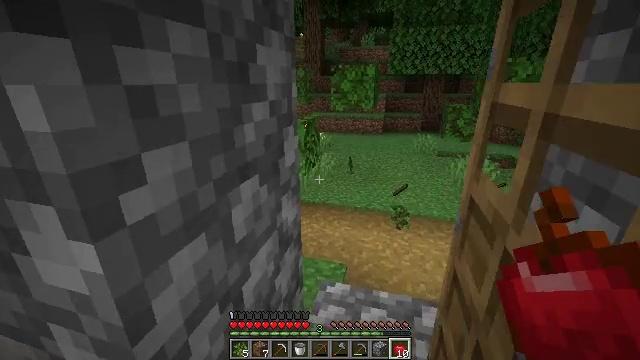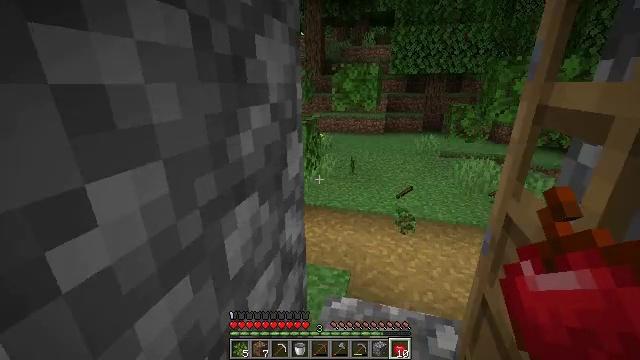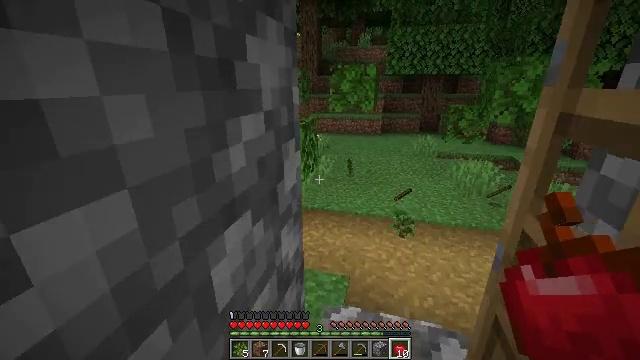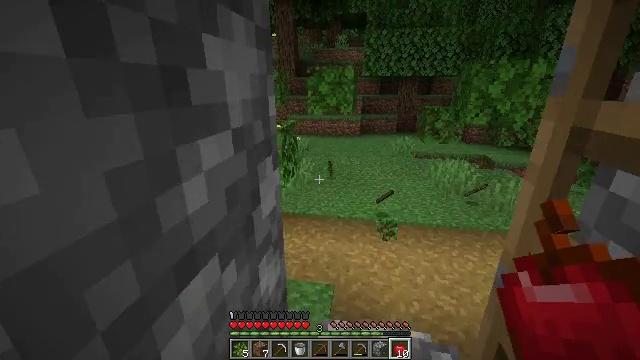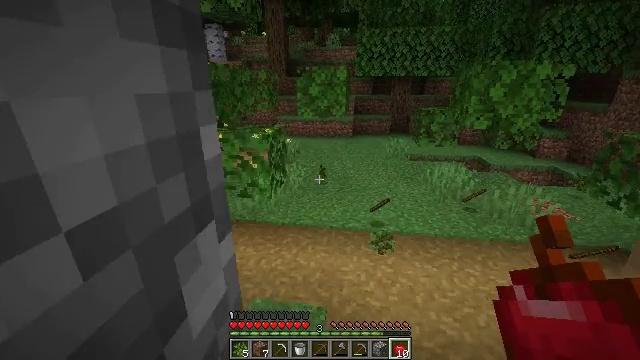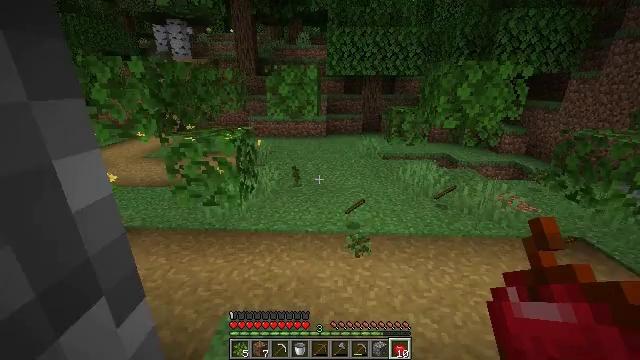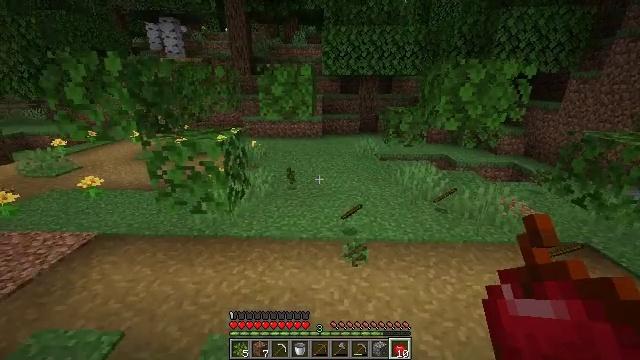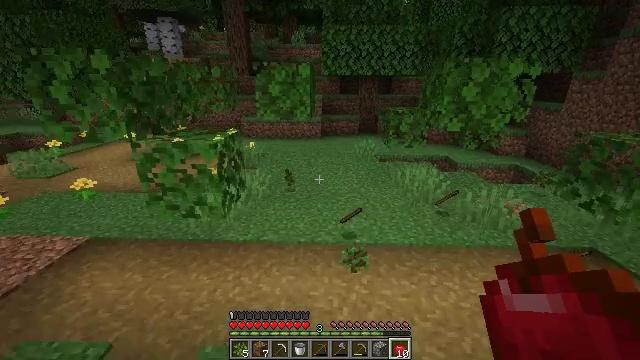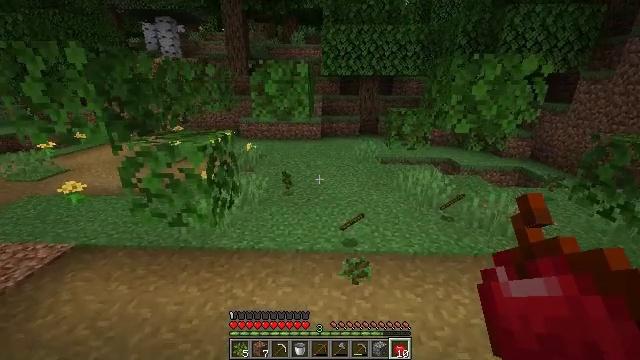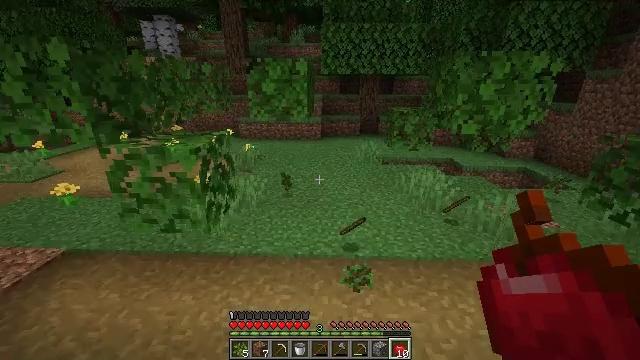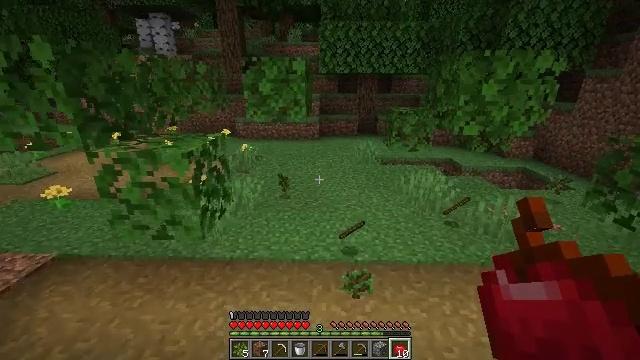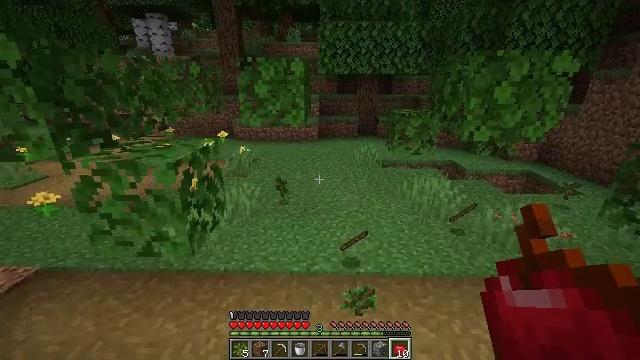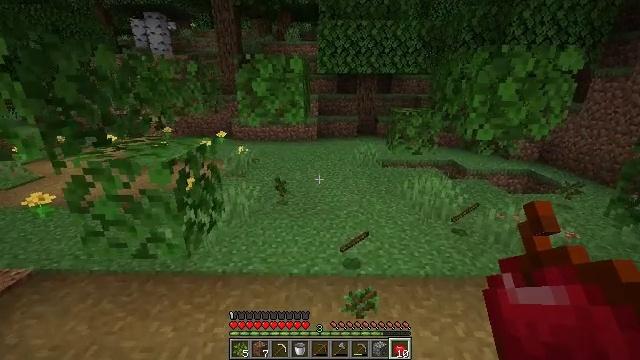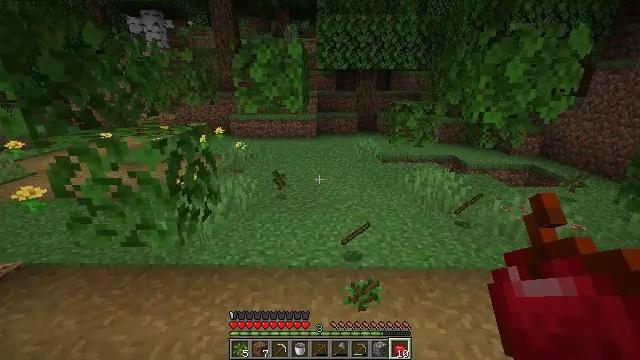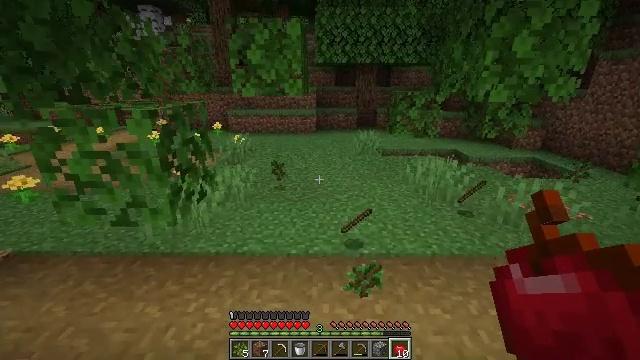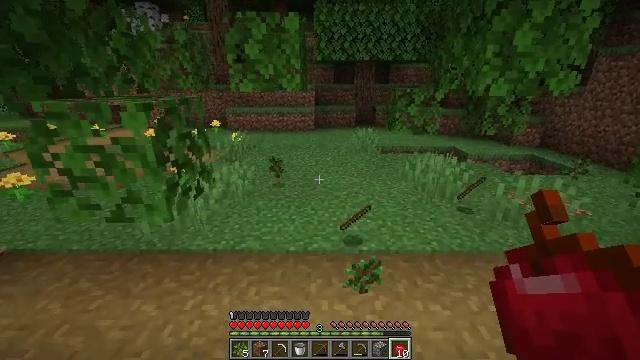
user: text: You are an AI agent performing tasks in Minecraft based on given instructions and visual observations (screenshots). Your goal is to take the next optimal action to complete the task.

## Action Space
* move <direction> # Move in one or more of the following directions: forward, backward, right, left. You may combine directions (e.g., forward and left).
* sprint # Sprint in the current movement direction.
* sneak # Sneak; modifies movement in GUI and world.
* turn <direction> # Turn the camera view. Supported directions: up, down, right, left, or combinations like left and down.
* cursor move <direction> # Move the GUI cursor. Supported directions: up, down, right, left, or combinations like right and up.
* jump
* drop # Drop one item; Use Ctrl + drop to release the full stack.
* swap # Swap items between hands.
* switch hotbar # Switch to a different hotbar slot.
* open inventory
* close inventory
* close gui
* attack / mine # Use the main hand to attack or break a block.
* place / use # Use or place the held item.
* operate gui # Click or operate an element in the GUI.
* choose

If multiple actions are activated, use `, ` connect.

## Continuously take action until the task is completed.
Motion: motion action
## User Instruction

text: Reclaim the grass path segment.
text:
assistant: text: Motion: move forward
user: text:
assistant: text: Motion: move forward
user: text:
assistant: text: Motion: move forward, turn right
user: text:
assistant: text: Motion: move forward, turn right
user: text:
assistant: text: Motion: move forward, turn right
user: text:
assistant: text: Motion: move forward
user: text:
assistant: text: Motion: move forward
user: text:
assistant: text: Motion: move forward
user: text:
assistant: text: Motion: move forward
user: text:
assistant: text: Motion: move forward
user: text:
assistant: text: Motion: no_op
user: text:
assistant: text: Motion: no_op
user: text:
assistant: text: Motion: no_op
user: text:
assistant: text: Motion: no_op
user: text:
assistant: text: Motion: no_op
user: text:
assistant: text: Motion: turn right
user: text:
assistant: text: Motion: turn right
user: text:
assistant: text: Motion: turn right
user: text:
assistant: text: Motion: no_op
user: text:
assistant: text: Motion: no_op
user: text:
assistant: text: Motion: no_op
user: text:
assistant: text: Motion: no_op
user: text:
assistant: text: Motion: no_op
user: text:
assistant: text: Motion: no_op
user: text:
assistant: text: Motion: no_op
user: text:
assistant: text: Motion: turn left
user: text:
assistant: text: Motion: turn left and up
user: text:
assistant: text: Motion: turn left and up
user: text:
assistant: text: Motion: turn left and up
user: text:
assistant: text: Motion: turn left and up